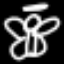
Label: angel